Question: Given the first 8 numbers in the nine-square grid, calculate the smallest positive integer such that the sum of this number plus all previous numbers is an integer multiple of 20
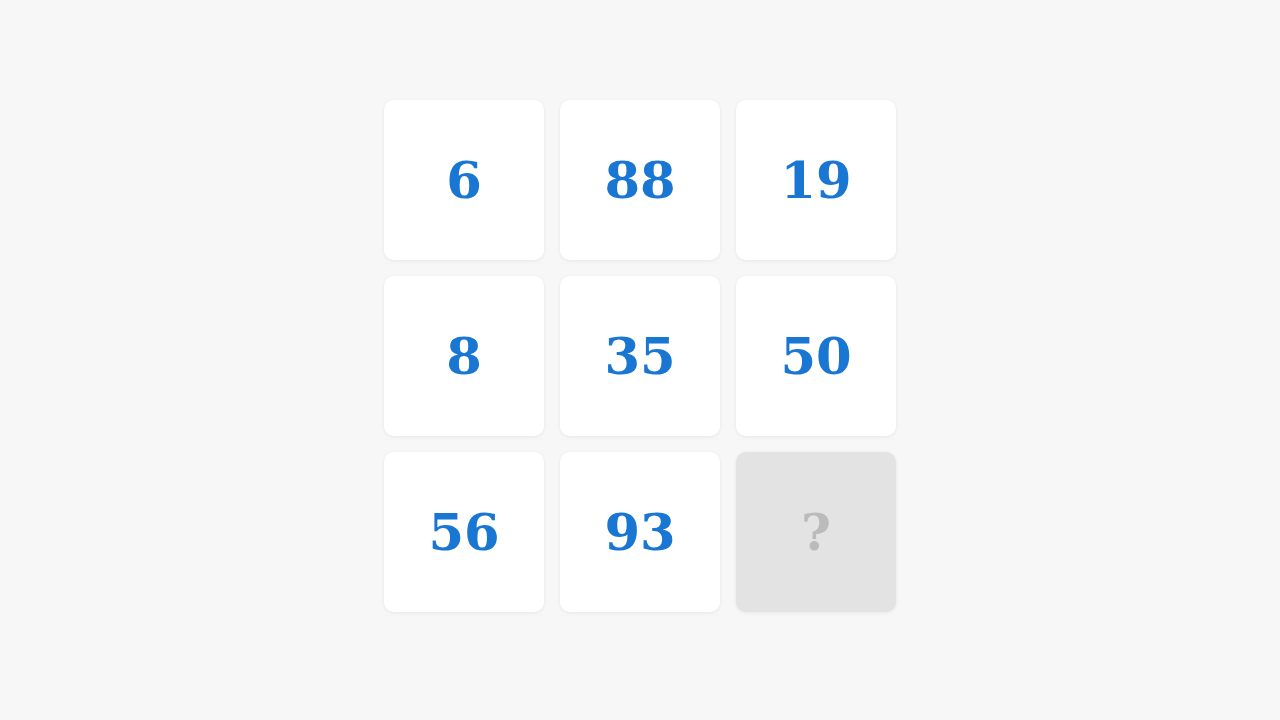
Answer: 5